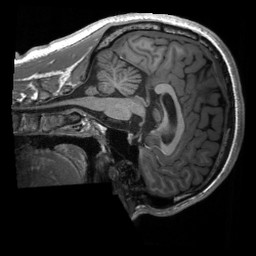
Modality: T1w
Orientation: sagittal
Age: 20
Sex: male
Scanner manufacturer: siemens
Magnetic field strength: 3 T
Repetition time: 2.3 s
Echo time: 0.00232 s